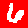
Digit: 6